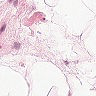
Metastatic tissue present: no